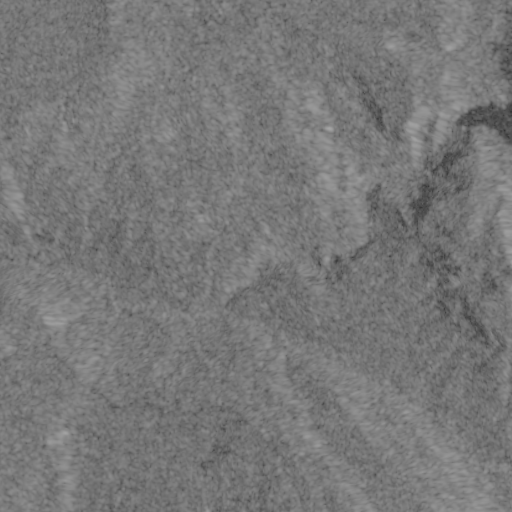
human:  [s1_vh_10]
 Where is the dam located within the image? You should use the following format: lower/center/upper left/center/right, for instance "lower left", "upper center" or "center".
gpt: The dam is located in the upper right of the image.
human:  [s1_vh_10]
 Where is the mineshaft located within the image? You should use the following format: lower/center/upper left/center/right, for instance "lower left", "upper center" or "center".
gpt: The mineshaft is located in the lower right of the image.
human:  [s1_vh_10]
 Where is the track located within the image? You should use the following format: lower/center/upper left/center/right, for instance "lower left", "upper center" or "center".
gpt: There is no track in the image.

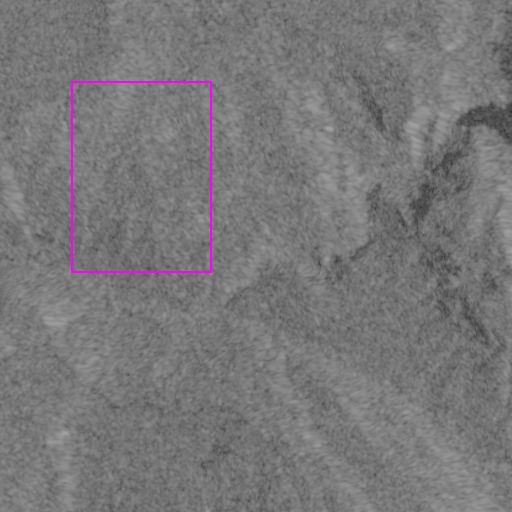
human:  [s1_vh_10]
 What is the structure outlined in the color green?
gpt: There is no green outline.
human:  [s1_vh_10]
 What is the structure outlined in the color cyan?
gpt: There is no structure outlined in cyan.